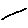
Label: line